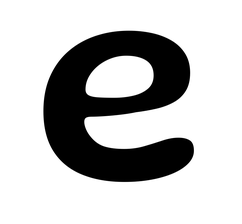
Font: Gluten_Medium